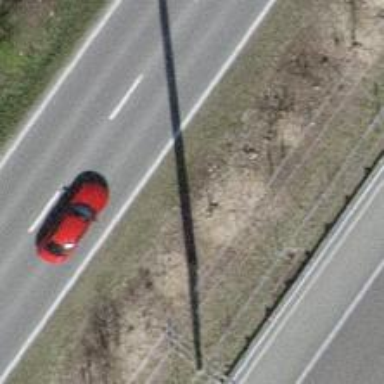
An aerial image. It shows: Concrete power pole.